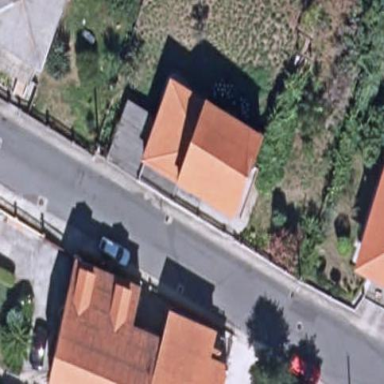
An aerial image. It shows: Simple and straightforward house.